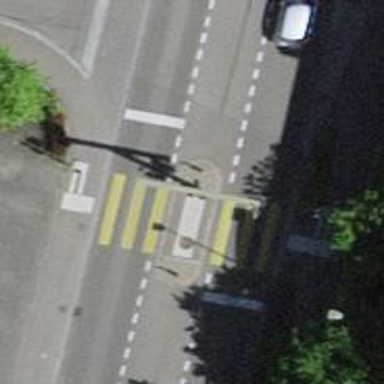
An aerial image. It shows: Uncontrolled zebra crossing with pedestrian island.